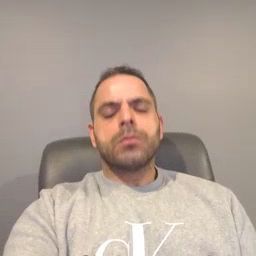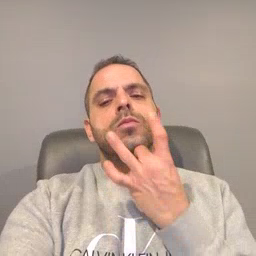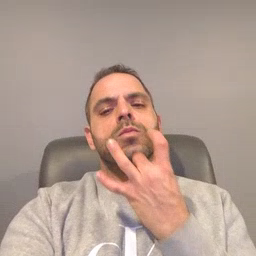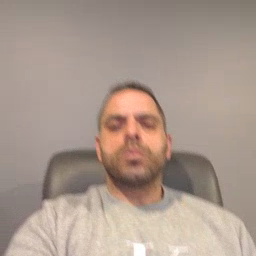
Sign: lamp